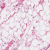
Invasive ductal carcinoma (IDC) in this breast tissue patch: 0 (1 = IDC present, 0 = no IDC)